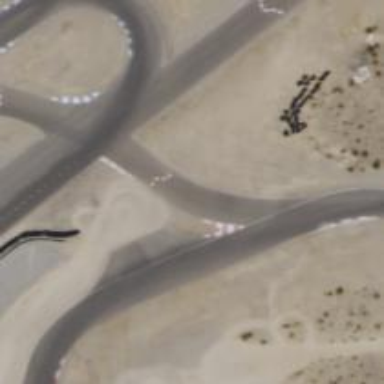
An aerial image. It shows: Raceway for motor sports.